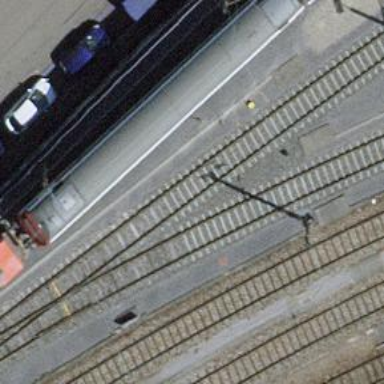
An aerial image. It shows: Railway yard with electrified contact lines.